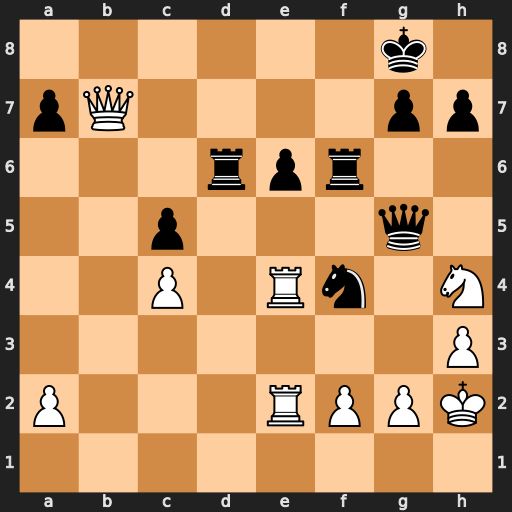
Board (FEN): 6k1/pQ4pp/3rpr2/2p3q1/2P1Rn1N/7P/P3RPPK/8
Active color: w
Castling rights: -
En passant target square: -
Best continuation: Qb8+ Rf8 Qxd6